Field crop: maize
Growth stage: 2
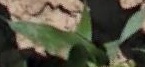
Species: maize